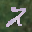
Label: 2